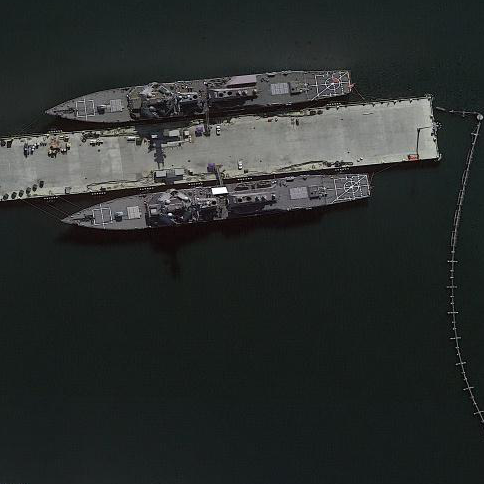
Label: destroyer